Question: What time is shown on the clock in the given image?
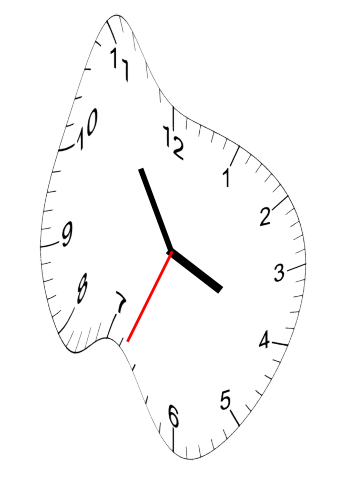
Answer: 03:54:34